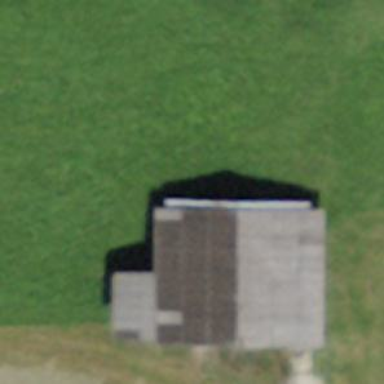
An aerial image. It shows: Rural barn.